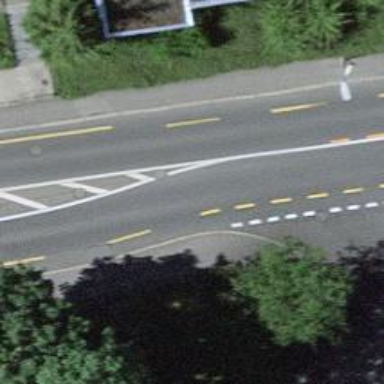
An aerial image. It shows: Kerb serving as barrier.